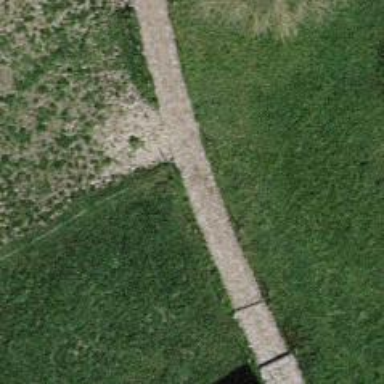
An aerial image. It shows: Concrete path.